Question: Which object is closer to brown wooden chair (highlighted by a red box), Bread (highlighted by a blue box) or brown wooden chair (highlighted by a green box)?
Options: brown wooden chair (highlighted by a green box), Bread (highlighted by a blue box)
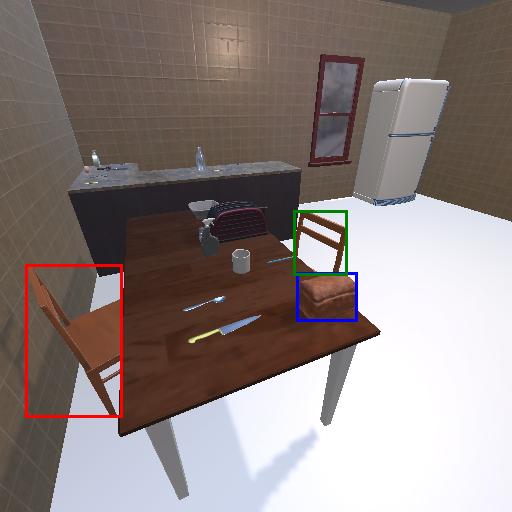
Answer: brown wooden chair (highlighted by a green box)